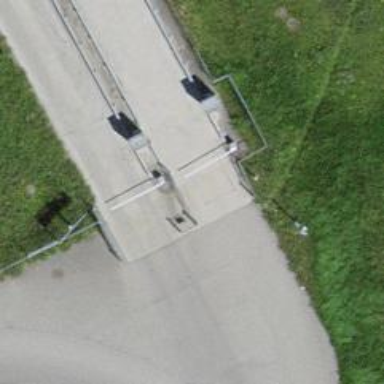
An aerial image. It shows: Swing gate barrier.